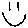
Label: smiley face